Field crop: maize
Growth stage: 2
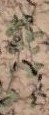
Species: convolvulus